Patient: sex F, age 31
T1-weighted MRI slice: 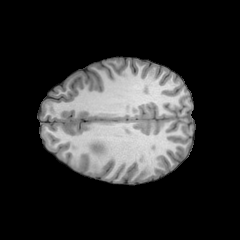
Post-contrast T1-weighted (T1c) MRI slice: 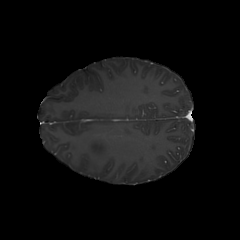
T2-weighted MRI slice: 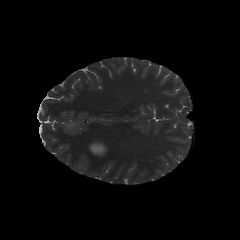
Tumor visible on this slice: yes
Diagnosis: Astrocytoma, IDH-mutant
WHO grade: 2